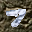
Label: 7